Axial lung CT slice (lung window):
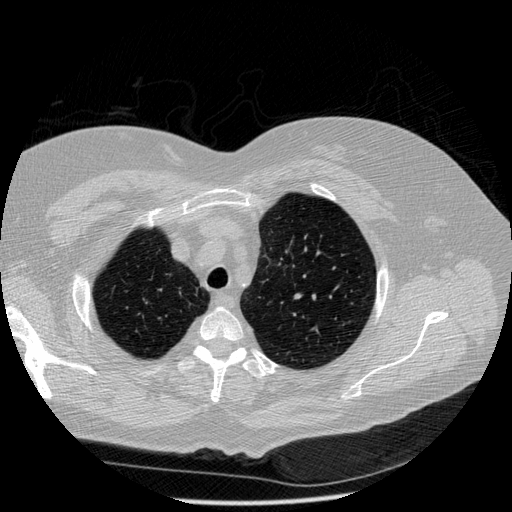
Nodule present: no